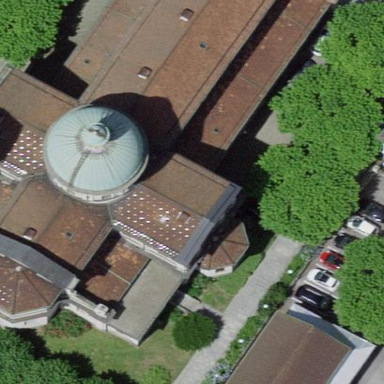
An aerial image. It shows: Building that serves as place of worship.